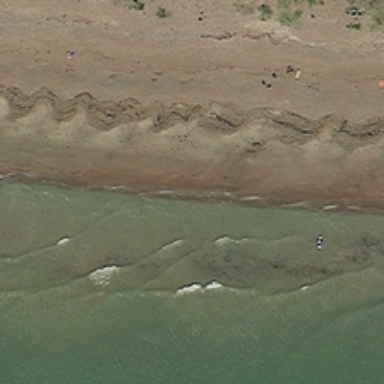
Yellow beach is near a piece of green ocean .